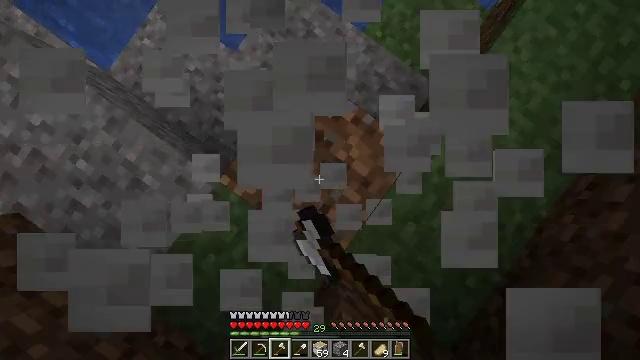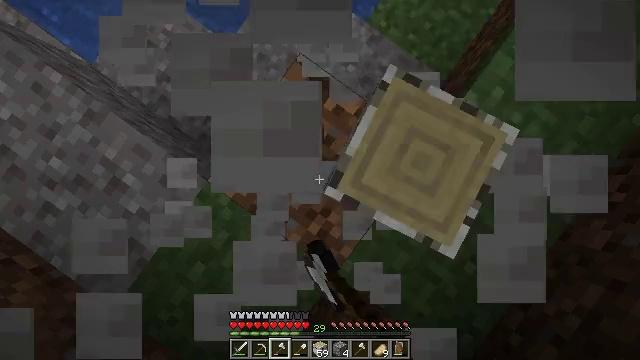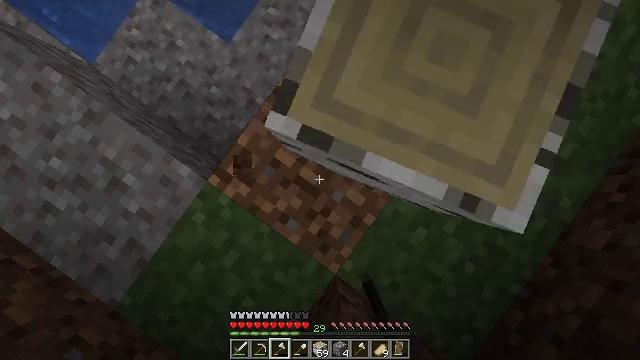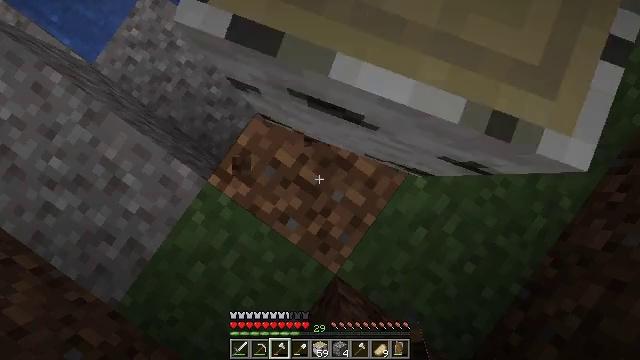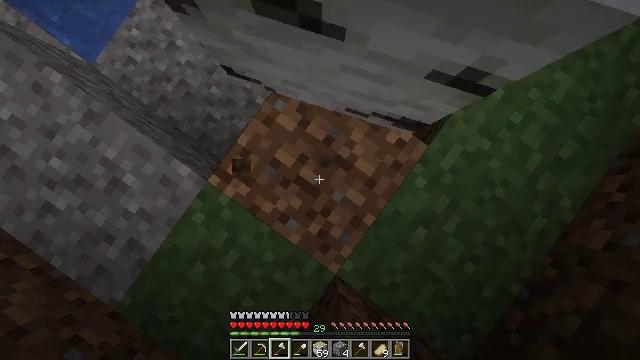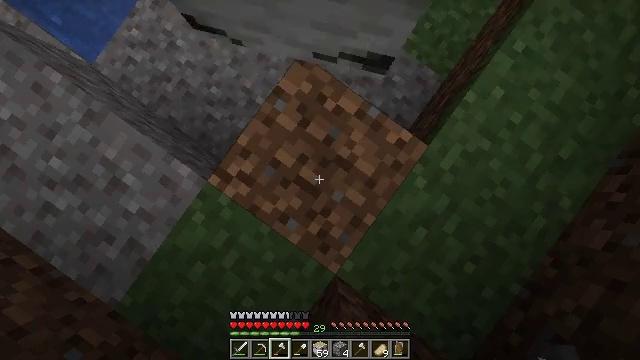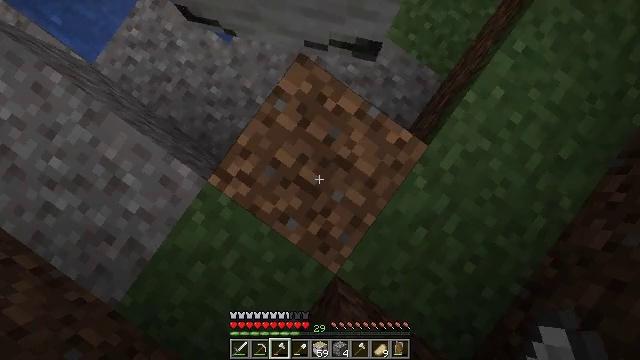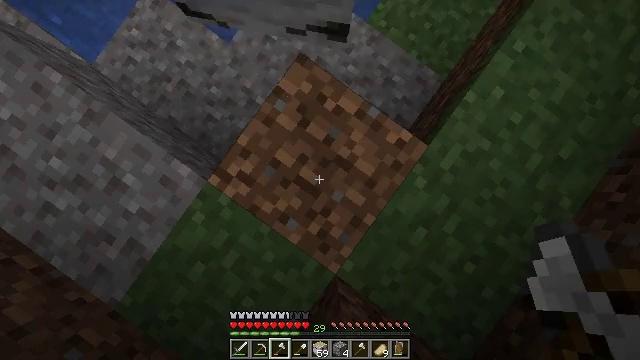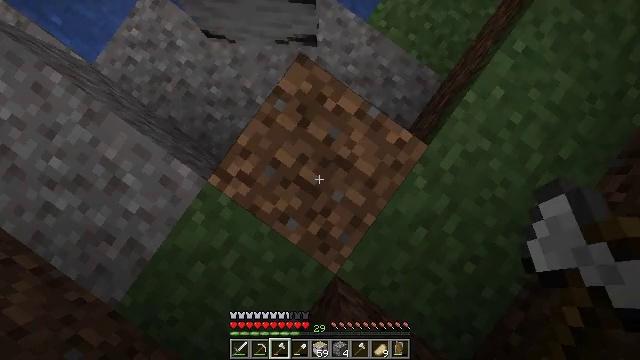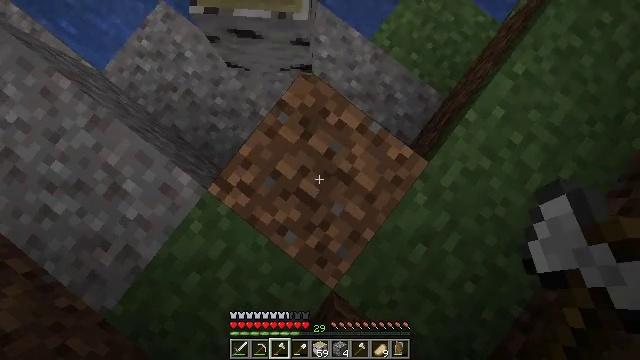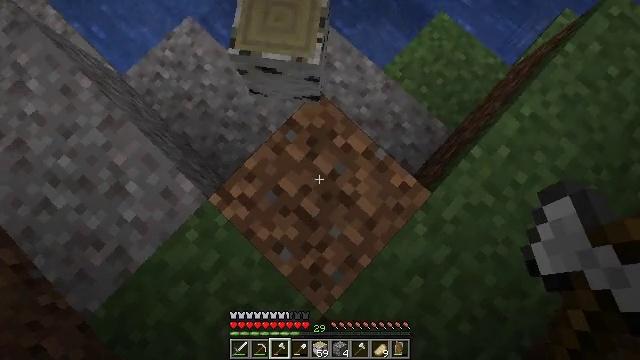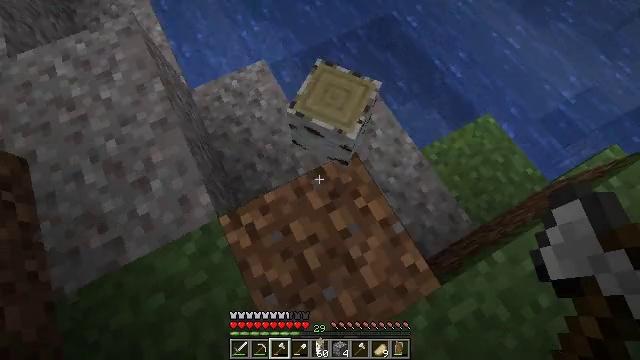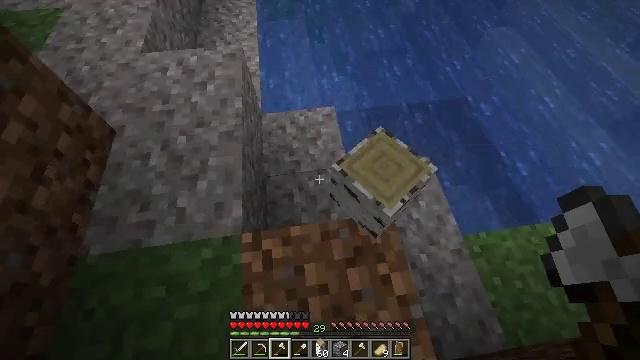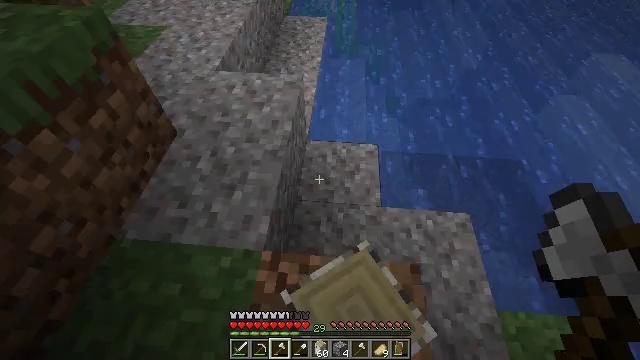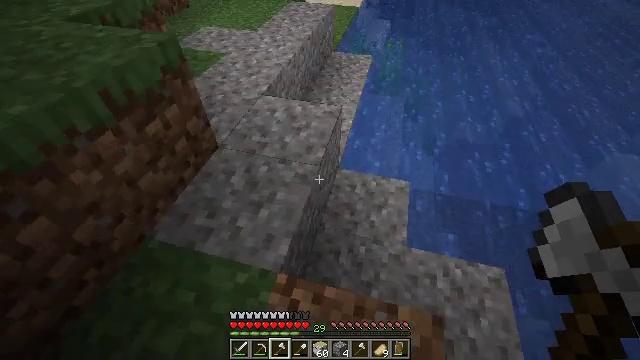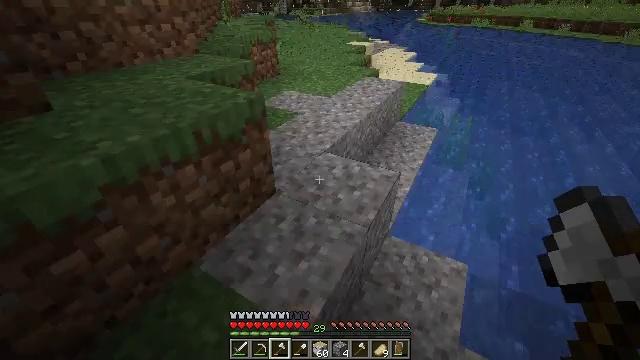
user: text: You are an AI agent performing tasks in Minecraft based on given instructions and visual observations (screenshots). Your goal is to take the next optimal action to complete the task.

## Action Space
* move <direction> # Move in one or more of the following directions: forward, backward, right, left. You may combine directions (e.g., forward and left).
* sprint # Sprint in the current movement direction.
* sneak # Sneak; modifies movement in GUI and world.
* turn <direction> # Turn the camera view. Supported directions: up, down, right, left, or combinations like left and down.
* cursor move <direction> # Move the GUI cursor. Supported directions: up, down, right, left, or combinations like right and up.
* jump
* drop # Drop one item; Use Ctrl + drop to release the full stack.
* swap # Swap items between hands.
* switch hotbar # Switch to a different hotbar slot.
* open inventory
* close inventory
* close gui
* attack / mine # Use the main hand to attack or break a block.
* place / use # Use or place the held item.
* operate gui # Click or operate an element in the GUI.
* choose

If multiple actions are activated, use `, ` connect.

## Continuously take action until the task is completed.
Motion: motion action
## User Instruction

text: Left click on the black bed to break it.
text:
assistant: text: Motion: no_op
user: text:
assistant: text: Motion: no_op
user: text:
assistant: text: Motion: no_op
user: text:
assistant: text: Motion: no_op
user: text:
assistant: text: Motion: no_op
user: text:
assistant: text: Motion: no_op
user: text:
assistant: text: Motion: no_op
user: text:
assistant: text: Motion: no_op
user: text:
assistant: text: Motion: turn left and up
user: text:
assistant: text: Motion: turn left and up
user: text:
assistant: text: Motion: turn left and up
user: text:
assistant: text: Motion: turn left and up
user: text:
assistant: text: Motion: turn left and up
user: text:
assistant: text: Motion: turn left and up
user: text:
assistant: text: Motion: turn left and up
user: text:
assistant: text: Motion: move forward, sprint, turn left and up
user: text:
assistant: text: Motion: move forward, sprint, turn left and up
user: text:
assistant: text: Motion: move forward, sprint, turn left and up
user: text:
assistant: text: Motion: move forward, sprint, turn left and up
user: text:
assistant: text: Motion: move forward, sprint, turn up, jump
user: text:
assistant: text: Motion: move forward, sprint, jump
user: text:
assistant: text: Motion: move forward, sprint, jump
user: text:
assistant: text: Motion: move forward, sprint, jump
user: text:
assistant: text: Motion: move forward, sprint, jump
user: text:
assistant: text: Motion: move forward, sprint, jump
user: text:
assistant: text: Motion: move forward, sprint, jump
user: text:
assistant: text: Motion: move forward, sprint, jump
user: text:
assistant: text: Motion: move forward, sprint, jump
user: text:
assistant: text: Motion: move forward and move right, sprint, jump
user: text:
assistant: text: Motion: move forward and move right, sprint, jump